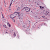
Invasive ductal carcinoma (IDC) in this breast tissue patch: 0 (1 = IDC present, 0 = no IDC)